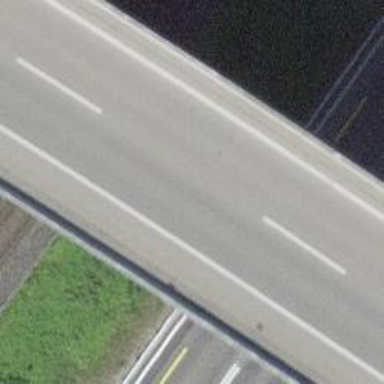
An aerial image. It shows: Motorway bridge.